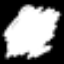
Label: angel